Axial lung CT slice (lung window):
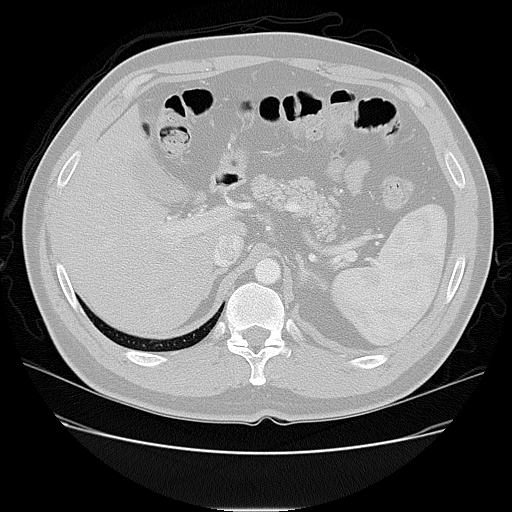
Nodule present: no